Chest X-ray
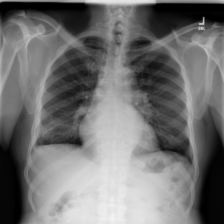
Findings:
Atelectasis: negative
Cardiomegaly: negative
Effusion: negative
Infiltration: positive
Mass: negative
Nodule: negative
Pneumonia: negative
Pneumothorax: negative
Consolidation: negative
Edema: negative
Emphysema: negative
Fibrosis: negative
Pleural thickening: negative
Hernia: negative